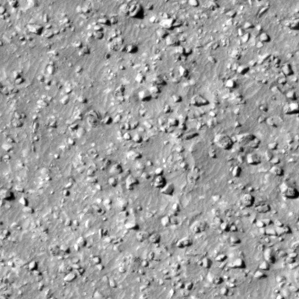
Label: non_frost